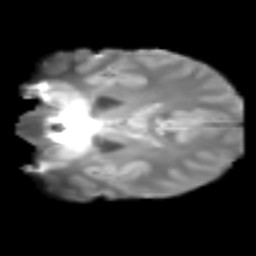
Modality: T2w
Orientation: coronal
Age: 20
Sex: female
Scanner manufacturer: siemens
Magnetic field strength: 3 T
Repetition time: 2.3 s
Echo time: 0.085 s